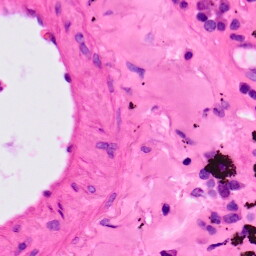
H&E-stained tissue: Lung